Question: I want to create a modal popup in my webpage, but I don't know enough about them to make one on my own. Can you help me with any links to tutorials, code, etc.?
This is what I want my modal to look like:

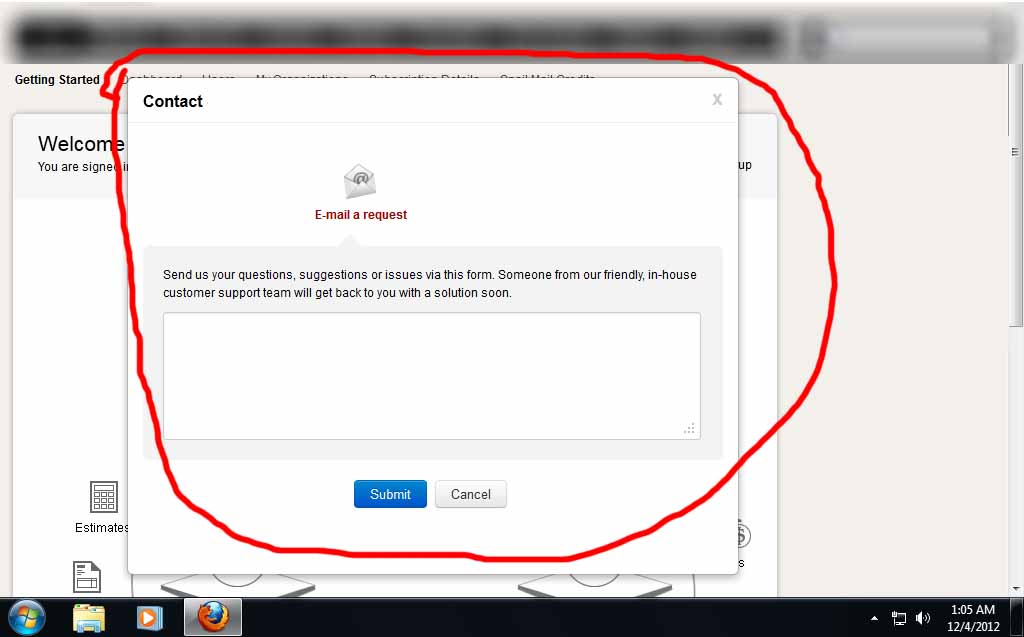
Answer: You might want to look into jQuery UI Dialogue <URL>
Names for that are: pop up, modal box, and dialogue box, though I'm sure there are plenty of others.